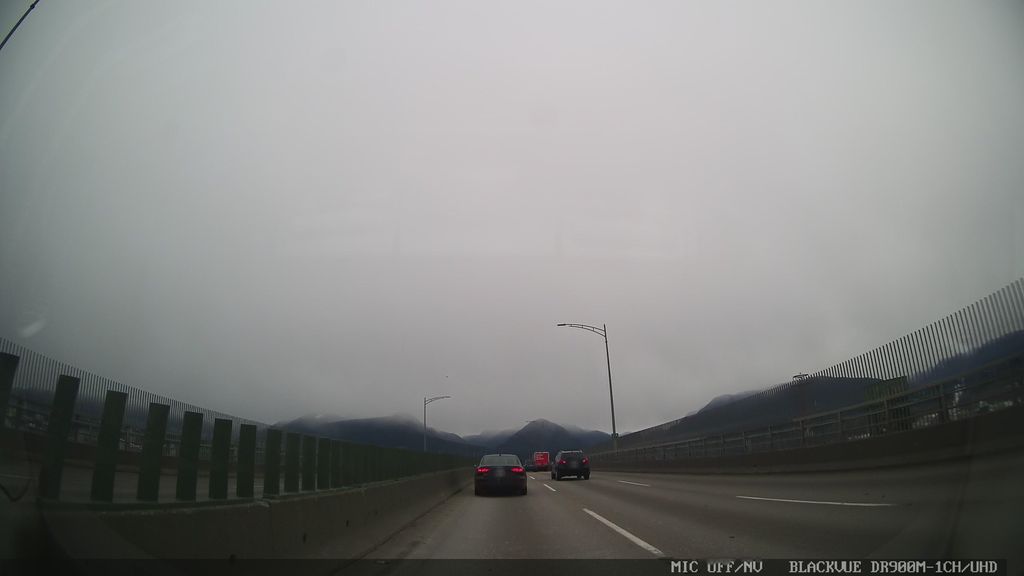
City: vancouver